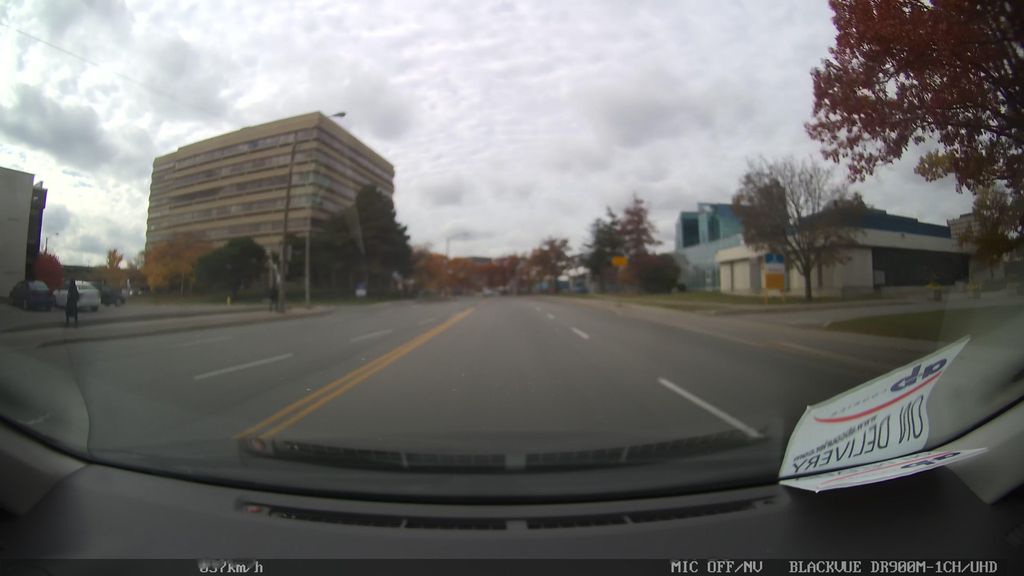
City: toronto